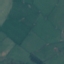
Land use / land cover class: Pasture